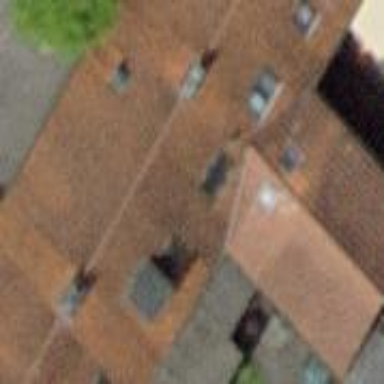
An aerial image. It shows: Terrace building.